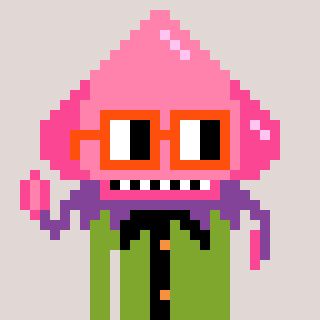
a pixel art character with square orange glasses, a squid-shaped head and a slimegreen-colored body on a warm background